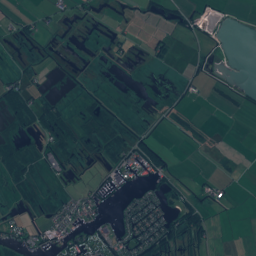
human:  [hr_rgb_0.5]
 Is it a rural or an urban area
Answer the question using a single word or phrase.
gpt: urban

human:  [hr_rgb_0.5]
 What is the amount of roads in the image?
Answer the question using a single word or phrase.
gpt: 281

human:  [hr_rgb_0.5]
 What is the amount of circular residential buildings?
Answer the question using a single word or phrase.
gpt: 0

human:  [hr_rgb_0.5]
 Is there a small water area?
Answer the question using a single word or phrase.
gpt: yes

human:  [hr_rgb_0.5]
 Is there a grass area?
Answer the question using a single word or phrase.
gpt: yes

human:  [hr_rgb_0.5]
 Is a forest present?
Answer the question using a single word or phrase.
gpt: yes

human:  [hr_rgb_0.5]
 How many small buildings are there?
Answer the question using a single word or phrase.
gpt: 778

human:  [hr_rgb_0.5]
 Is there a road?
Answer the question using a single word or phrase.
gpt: yes

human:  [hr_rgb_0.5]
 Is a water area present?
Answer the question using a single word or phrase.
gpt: yes

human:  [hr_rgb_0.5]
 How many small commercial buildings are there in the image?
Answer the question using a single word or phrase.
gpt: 20

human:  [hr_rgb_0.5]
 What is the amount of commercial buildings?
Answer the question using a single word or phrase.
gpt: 21

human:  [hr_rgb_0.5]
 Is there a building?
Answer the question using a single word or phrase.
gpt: yes

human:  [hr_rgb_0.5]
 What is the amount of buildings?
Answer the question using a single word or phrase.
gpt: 783

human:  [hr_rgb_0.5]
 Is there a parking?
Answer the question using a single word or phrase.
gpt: yes

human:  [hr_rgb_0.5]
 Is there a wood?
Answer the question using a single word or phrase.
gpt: yes

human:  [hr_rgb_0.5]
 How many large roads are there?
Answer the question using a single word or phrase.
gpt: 0

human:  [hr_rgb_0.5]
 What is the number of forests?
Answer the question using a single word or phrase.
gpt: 54

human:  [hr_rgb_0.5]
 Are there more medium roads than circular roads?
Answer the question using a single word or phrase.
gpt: no

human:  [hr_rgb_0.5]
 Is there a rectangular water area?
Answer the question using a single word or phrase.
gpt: yes

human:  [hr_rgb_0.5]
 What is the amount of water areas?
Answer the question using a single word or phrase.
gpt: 153

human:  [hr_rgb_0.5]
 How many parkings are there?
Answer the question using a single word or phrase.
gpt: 17

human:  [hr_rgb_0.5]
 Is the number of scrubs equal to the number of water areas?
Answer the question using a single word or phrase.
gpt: no

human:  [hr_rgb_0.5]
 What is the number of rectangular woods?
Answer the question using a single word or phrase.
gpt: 8

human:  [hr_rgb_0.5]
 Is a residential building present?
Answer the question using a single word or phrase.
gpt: yes

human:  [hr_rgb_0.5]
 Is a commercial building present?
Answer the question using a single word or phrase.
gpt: yes

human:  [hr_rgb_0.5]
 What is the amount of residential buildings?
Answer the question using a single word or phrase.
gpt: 740

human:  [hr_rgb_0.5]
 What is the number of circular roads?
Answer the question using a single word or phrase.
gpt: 0

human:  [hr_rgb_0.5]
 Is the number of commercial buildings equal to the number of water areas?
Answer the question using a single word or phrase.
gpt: no

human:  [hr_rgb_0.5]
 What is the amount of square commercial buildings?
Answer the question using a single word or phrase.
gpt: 0

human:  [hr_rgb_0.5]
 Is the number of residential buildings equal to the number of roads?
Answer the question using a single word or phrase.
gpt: no

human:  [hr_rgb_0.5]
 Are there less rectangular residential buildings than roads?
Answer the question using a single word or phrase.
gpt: no

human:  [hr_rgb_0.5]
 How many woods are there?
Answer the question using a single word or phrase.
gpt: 121

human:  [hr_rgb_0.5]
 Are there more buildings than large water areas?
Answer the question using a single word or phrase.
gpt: yes

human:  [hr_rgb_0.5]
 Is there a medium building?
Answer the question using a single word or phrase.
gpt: yes

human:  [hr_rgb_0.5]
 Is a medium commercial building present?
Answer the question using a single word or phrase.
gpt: yes

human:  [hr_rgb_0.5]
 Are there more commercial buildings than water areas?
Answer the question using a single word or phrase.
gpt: no

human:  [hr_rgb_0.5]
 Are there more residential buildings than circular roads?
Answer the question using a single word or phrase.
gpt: yes

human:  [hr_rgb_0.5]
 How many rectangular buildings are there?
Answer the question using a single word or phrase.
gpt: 570

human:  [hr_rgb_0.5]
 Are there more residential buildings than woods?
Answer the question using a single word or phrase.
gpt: yes

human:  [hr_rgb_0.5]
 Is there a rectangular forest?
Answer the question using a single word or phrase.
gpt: yes

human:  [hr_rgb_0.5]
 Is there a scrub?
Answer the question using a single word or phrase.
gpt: yes

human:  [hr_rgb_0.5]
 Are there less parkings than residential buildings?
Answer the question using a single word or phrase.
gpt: yes

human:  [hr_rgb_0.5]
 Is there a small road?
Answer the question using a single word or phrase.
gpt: yes

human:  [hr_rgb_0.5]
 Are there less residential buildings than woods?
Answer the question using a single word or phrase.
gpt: no

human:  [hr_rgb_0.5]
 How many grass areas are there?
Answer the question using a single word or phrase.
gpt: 85

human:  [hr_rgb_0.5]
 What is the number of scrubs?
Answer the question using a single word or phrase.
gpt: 56

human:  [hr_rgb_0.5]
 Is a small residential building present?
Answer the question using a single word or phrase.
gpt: yes

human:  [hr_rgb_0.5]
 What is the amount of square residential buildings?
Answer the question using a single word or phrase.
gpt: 0

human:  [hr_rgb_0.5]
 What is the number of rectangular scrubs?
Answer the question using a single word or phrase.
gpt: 0

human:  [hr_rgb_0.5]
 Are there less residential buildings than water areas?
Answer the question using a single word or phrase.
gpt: no

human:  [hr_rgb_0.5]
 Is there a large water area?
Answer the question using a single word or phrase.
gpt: yes

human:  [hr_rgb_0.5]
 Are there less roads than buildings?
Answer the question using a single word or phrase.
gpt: yes

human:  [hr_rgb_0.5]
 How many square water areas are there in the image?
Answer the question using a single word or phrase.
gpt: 0

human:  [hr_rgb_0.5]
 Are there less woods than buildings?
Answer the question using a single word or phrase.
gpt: yes

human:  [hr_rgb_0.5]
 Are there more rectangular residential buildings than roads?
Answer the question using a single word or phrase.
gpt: yes

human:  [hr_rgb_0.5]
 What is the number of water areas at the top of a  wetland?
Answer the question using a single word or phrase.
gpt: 59

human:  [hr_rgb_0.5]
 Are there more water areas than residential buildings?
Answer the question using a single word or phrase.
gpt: no

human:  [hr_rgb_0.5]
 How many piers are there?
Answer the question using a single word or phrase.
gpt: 11

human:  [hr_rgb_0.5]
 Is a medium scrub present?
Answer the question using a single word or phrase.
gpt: yes

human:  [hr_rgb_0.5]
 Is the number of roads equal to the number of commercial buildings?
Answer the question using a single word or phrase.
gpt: no

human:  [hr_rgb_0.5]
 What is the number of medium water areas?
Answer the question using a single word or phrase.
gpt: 30

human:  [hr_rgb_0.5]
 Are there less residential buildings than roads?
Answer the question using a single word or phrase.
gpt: no

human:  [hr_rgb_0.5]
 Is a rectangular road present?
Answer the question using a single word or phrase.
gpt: no

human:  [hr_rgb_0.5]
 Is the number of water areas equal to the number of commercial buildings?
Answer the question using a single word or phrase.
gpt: no